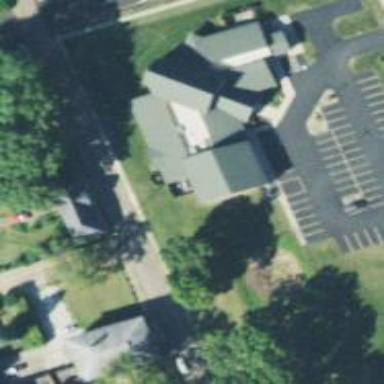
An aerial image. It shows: Public building that is place of worship.